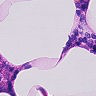
Metastatic tissue present: no